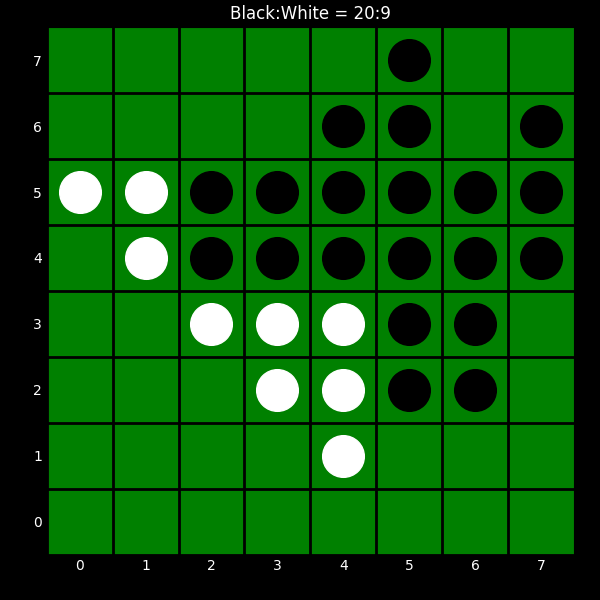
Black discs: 20
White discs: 9